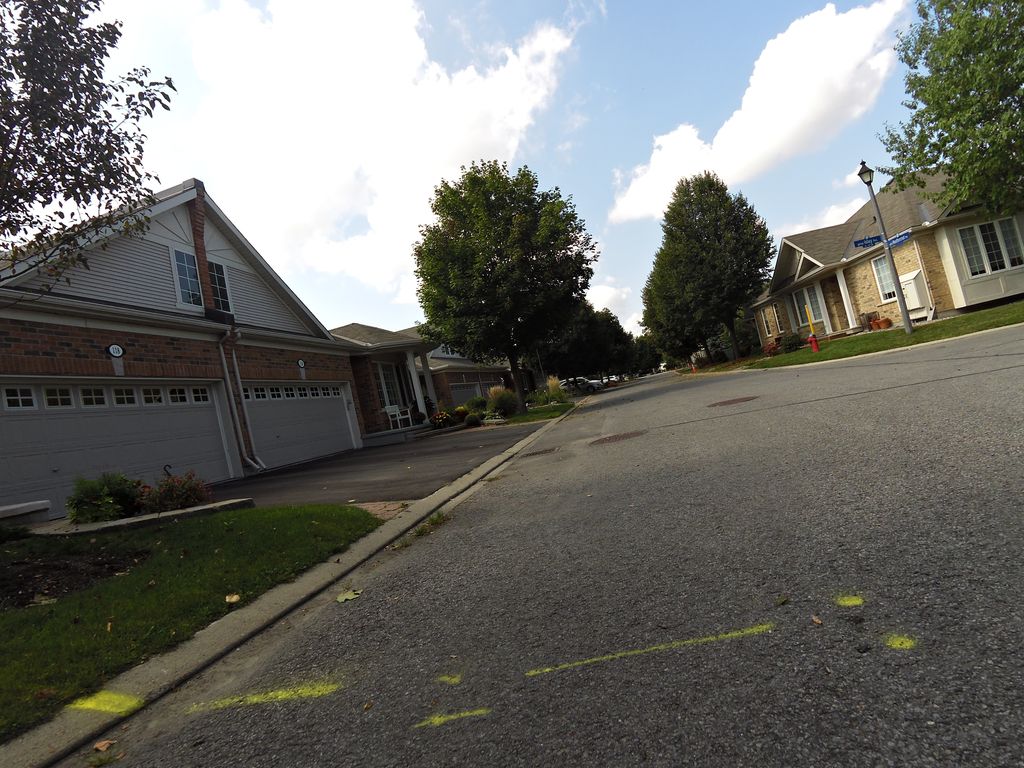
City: ottawa-gatineau